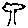
Label: tree